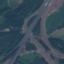
Land use / land cover class: Highway